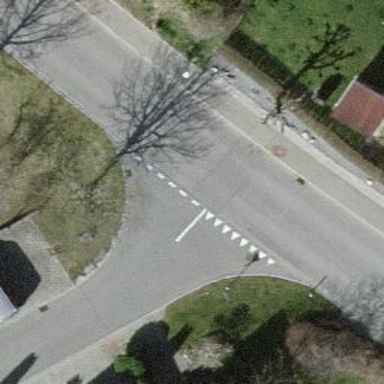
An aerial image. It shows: Road with "give way" sign.